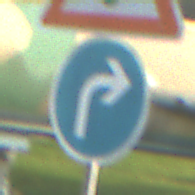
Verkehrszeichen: VorgeschriebeneFahrtrichtungRechts
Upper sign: Lichtzeichenanlage
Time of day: SunriseSunset
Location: Outdoor (Special)
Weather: Clear
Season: NotSpecified
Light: Natural